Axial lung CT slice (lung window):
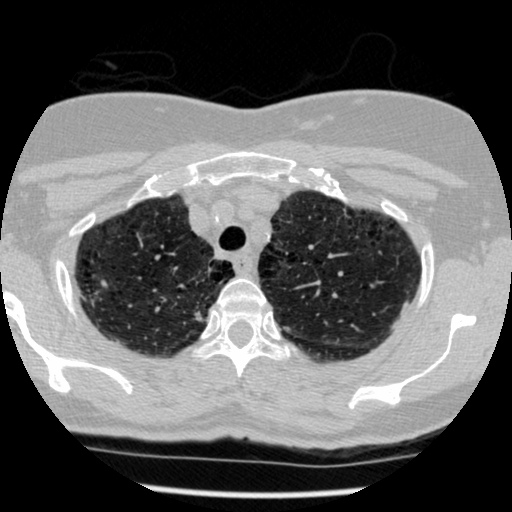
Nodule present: no